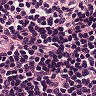
Metastatic tissue present: no